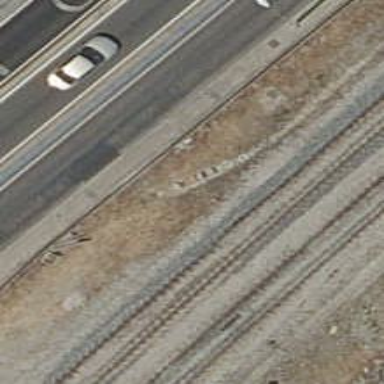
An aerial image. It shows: Railway track with contact line for electrification.